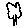
Label: tree